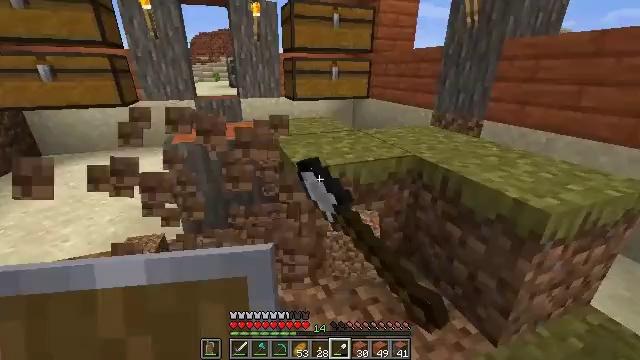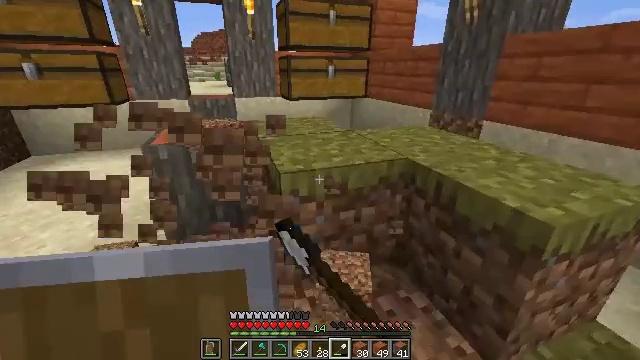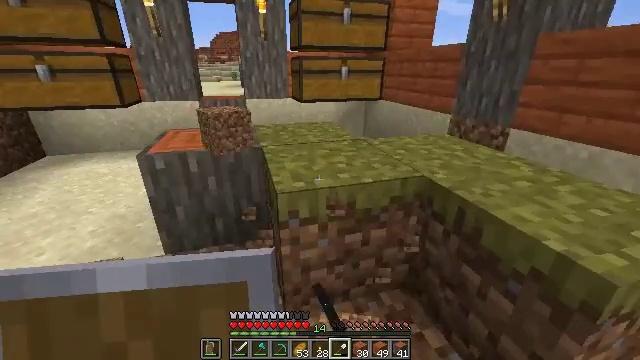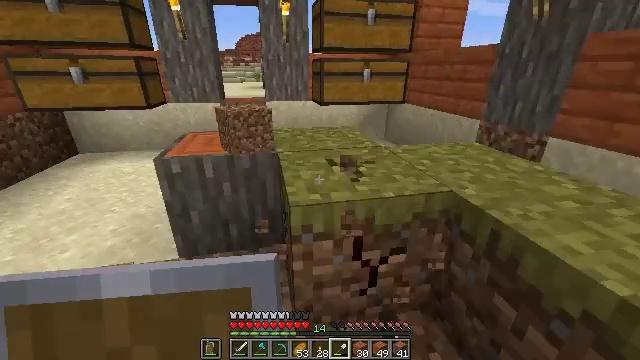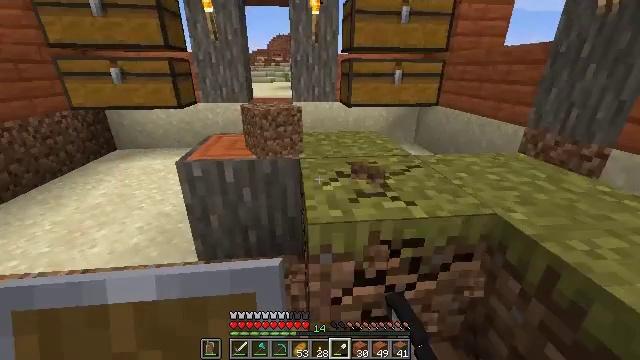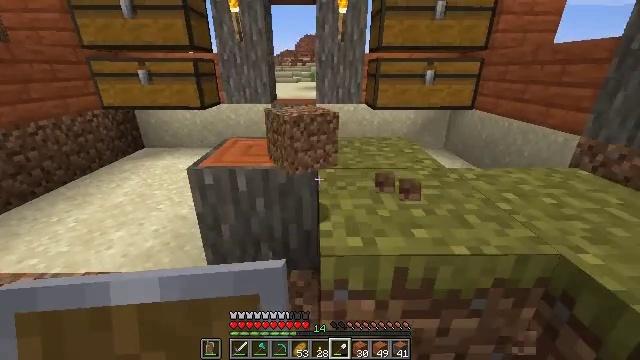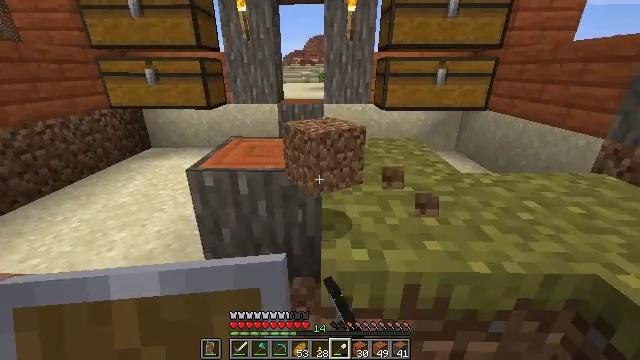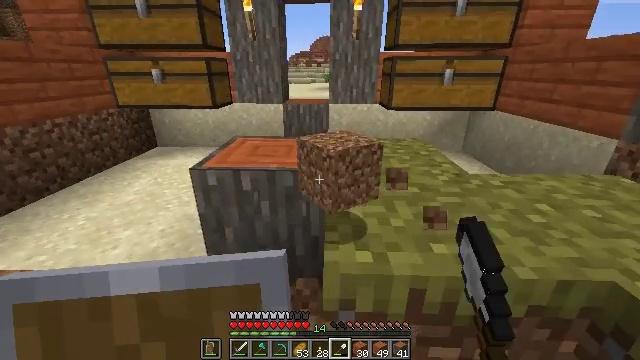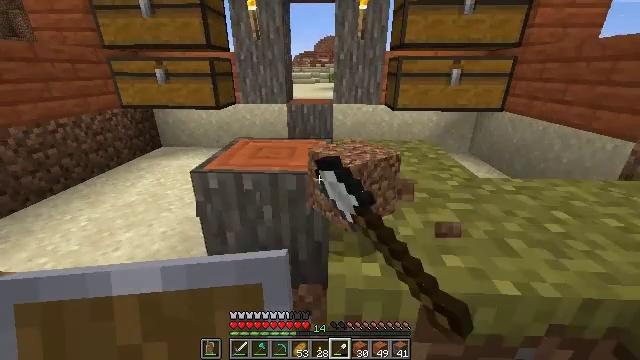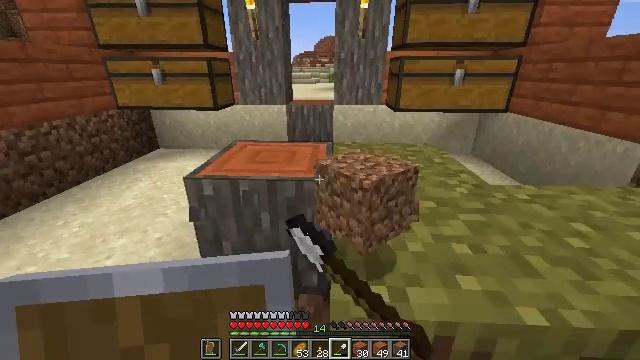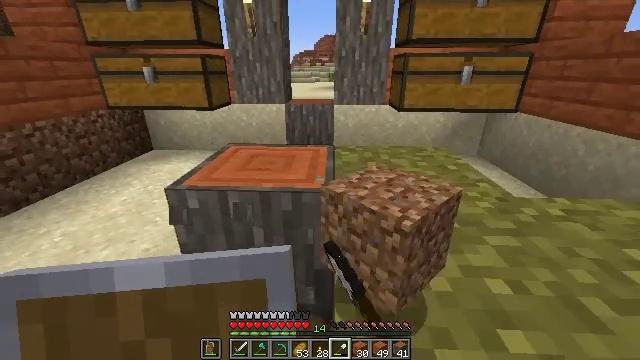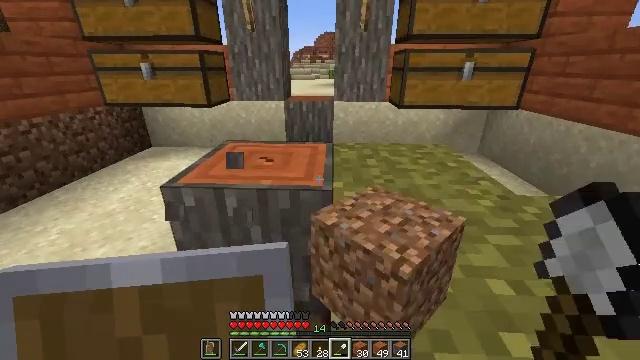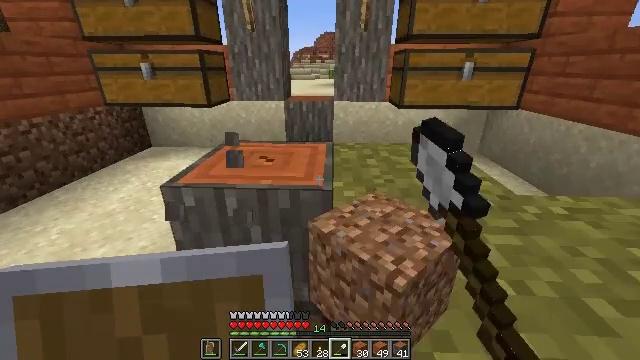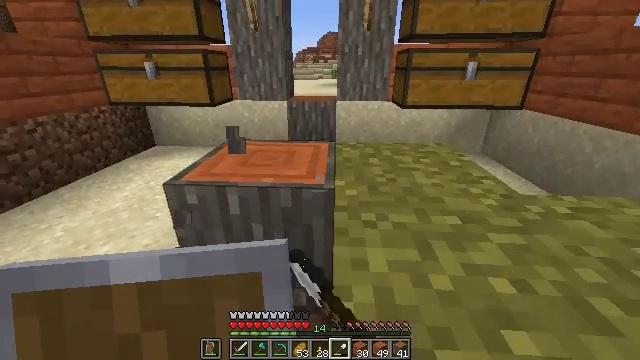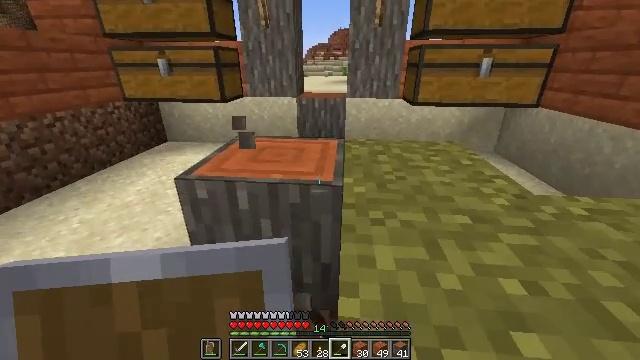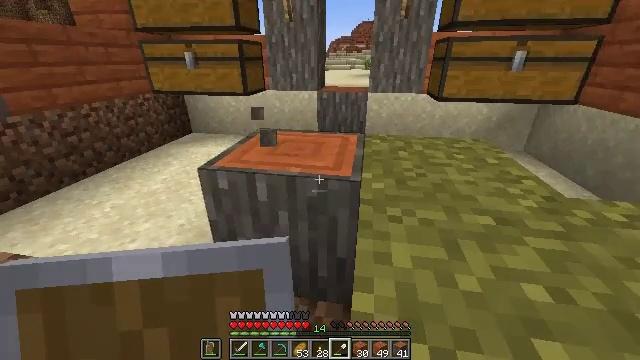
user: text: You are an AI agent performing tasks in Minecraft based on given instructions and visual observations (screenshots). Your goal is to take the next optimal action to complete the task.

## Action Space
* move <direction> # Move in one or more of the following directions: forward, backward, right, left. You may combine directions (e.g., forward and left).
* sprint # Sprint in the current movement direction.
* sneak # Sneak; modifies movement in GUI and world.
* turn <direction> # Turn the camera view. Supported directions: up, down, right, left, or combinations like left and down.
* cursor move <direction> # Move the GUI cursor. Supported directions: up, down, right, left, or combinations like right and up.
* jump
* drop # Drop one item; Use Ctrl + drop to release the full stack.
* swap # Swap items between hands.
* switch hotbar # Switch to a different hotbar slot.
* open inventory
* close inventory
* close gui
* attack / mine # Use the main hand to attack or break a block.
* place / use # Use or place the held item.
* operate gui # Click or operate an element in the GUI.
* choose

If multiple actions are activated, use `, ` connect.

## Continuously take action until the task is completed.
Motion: motion action
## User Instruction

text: Gather the acacia log for building.
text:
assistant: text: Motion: move forward, attack / mine
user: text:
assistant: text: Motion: move forward, turn left, attack / mine
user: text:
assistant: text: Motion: move forward, turn left, attack / mine
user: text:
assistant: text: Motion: move forward, turn left, attack / mine
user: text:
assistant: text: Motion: turn left, attack / mine
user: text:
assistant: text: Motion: turn left, attack / mine
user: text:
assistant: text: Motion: turn left, attack / mine
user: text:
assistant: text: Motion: move forward, attack / mine
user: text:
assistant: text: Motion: move forward, attack / mine
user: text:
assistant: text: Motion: move forward, attack / mine
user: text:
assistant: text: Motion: attack / mine
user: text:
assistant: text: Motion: attack / mine
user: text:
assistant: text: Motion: no_op
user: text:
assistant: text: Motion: turn left
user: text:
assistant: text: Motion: turn left and down
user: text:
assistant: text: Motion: turn left
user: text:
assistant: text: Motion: turn left, switch to hotbar 2
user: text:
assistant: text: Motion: switch to hotbar 2
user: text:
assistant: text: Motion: switch to hotbar 2
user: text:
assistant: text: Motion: attack / mine
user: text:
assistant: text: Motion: attack / mine
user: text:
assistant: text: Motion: attack / mine
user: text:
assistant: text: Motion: attack / mine
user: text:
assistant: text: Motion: attack / mine
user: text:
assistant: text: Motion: attack / mine
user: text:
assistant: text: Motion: attack / mine
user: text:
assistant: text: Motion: attack / mine
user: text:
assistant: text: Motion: attack / mine
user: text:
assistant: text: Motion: attack / mine
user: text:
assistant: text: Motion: move left, turn right, attack / mine